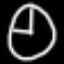
Label: clock